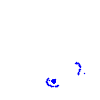
Particle: kaon